Interaction volume radius: 5 \u00c5
Interaction volume height: 20 \u00c5
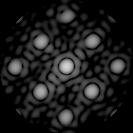
Disorder parameter: 0.1083